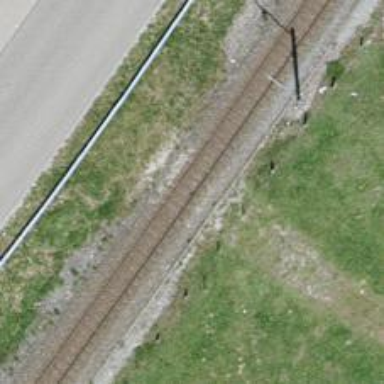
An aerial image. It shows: Railway level crossing.